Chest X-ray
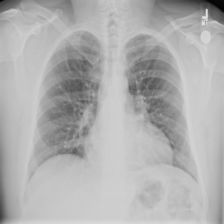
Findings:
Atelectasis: negative
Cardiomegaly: negative
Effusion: negative
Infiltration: negative
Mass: negative
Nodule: negative
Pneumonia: negative
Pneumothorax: negative
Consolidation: negative
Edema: negative
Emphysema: negative
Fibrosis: negative
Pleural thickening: negative
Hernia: negative